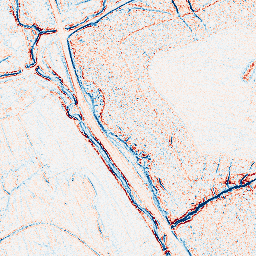
Category: edge_preserving
Decomposition family: bilateral
Decomposition parameters: d: 5
sigma_color: 25
sigma_space: 100
Upsampling method: bicubic_16x
Upsampling parameters: scale: 16
Upsampling scale: 16